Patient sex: M
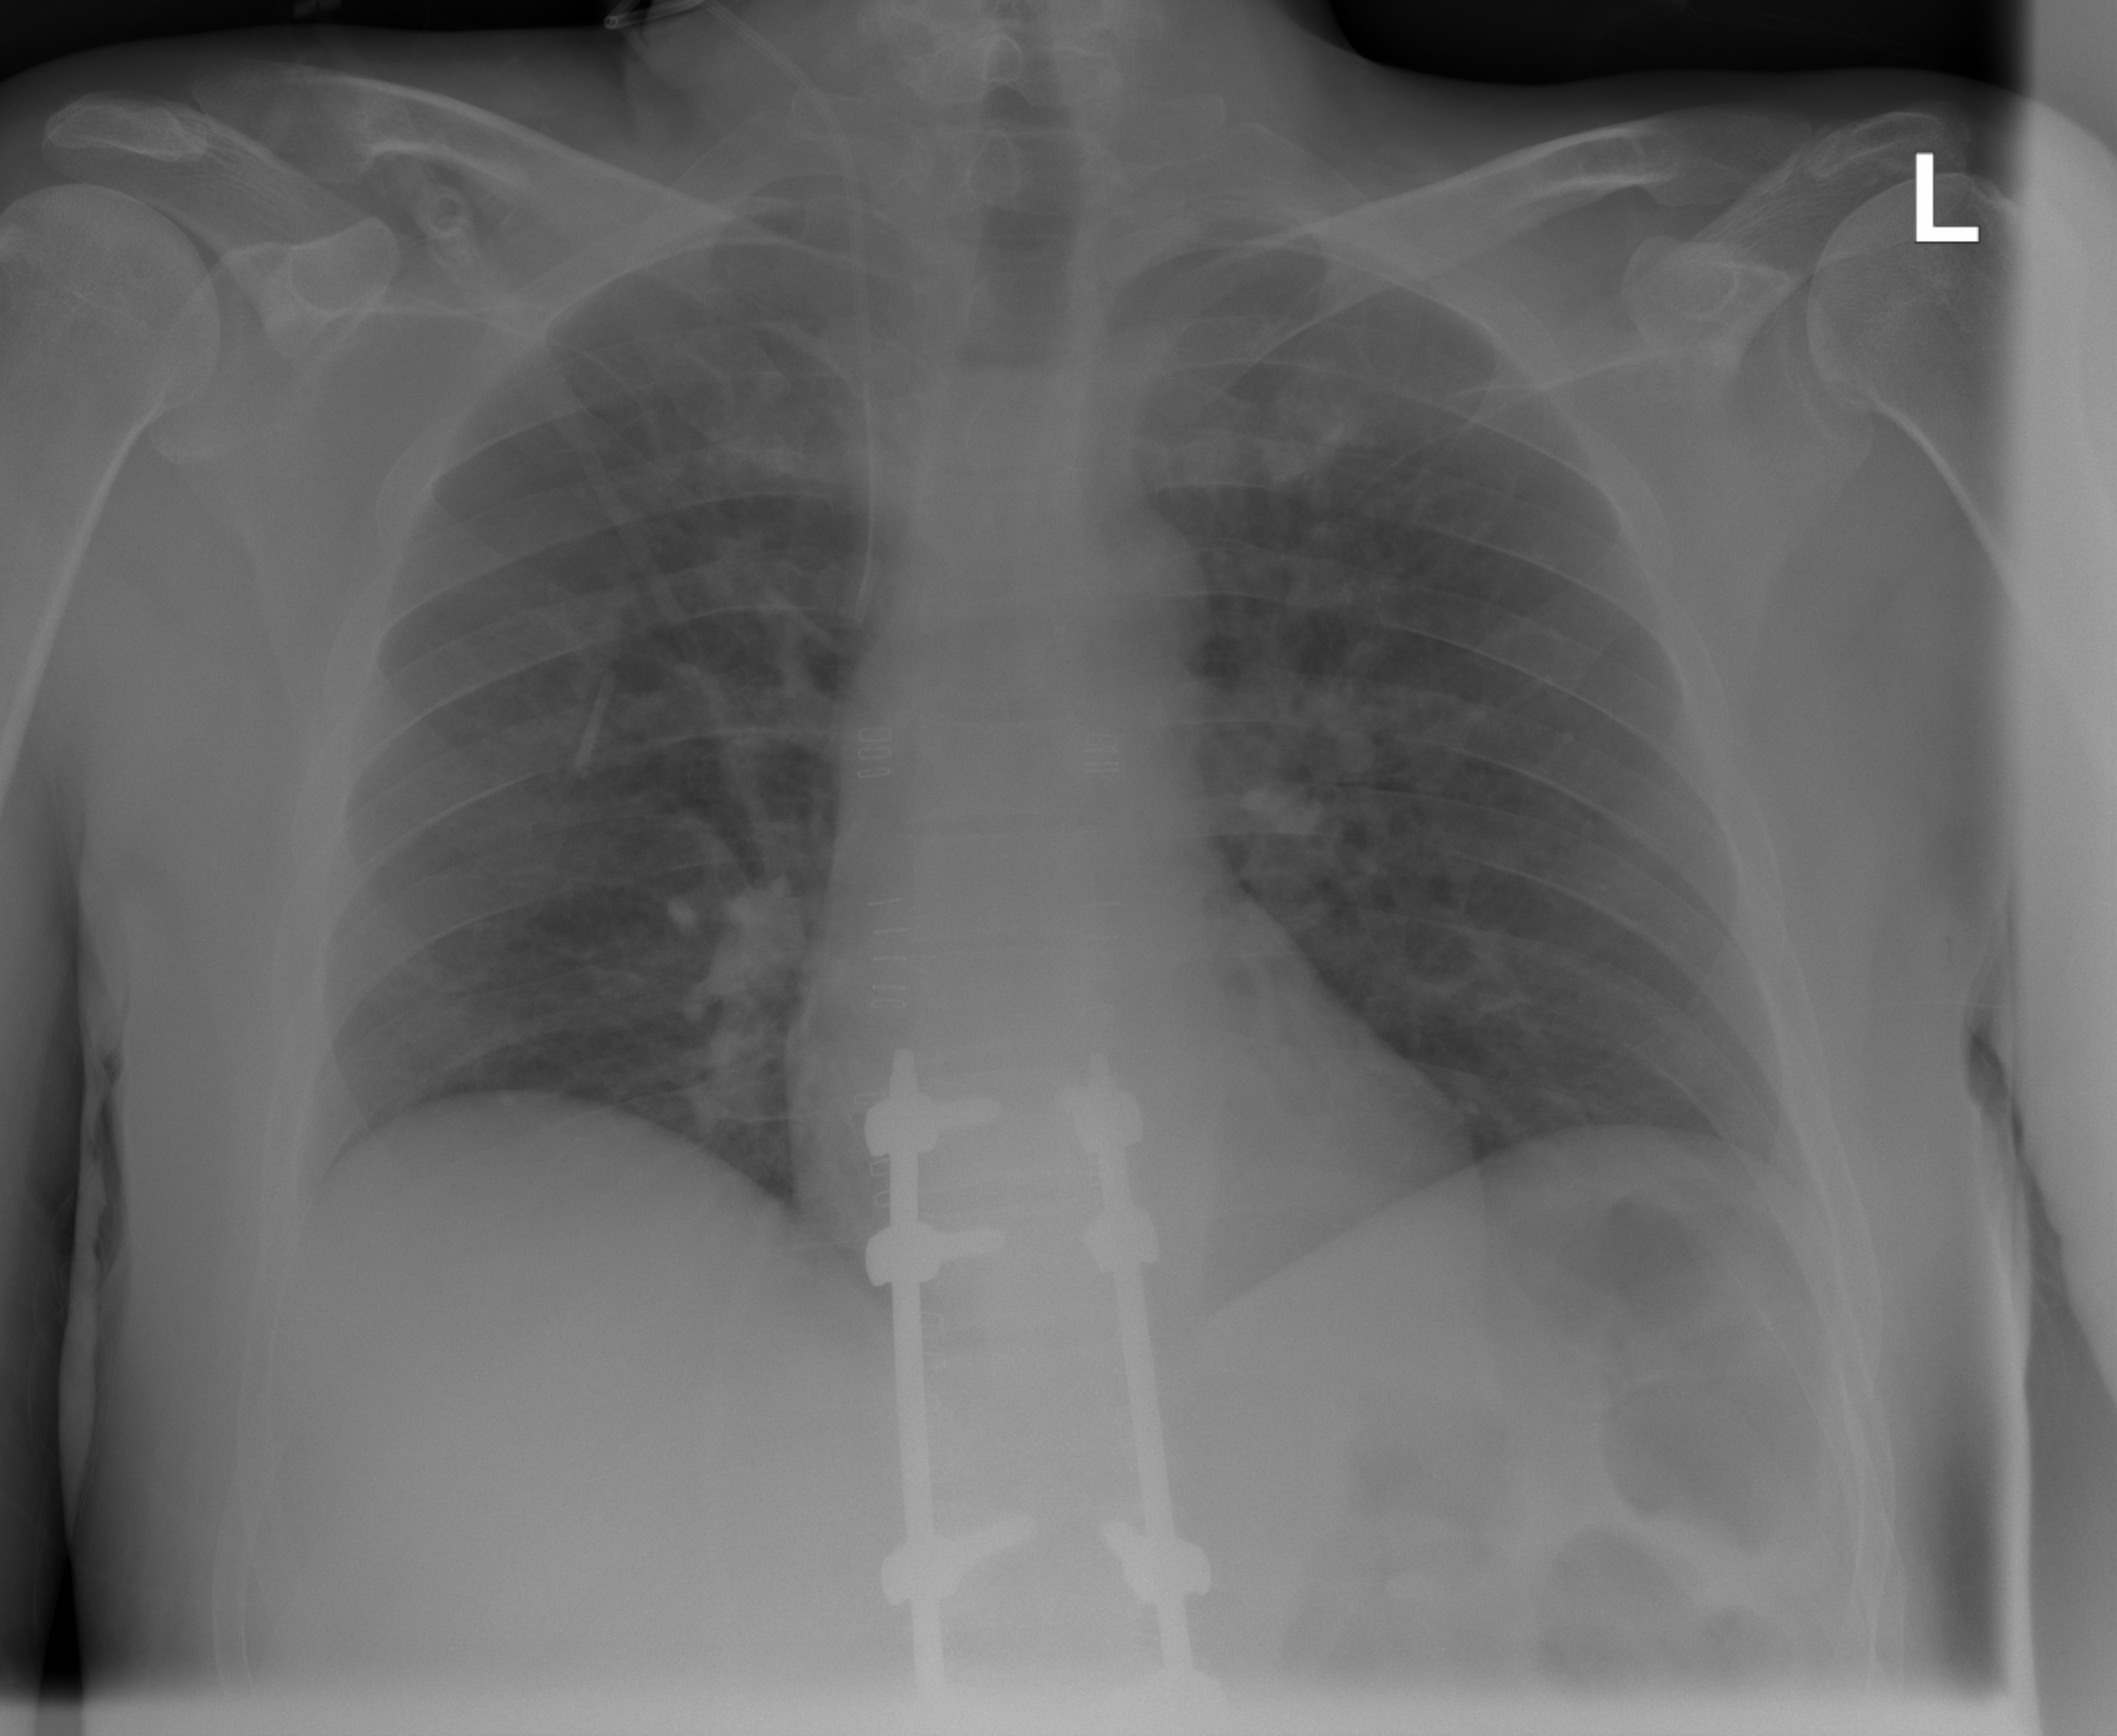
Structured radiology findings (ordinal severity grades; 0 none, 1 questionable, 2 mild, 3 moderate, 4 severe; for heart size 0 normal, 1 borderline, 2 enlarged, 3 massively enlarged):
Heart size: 0
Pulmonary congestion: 1
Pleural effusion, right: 0
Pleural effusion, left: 0
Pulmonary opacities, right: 2
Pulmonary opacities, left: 1
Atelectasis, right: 0
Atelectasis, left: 0